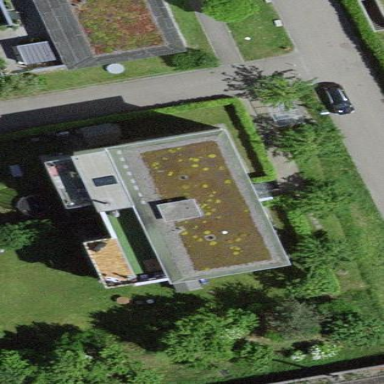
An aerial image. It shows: Apartment building with flat roof.